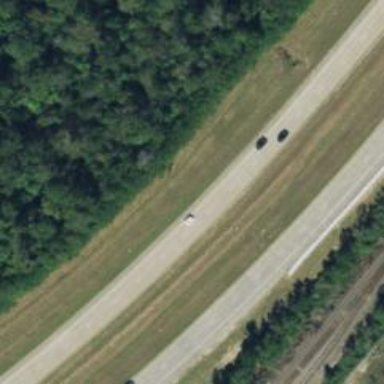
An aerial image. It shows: Trunk highway with expressway features.